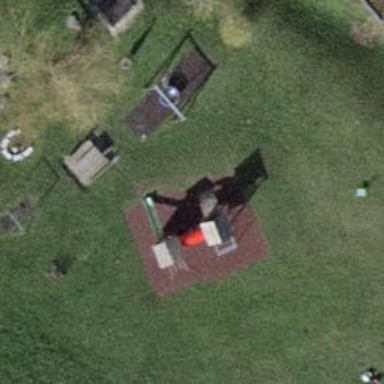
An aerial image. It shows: Playground area for leisure land.